Question: I have created a few headings that should stay collapsed until a specific text is selected from a comboxbox dropdown list.
So far I can only find options to expand all for collapse all.
here's what I have... and I'm sure I'm way off base
'''
Private Sub ComboBox1_DropButtonClick()
ComboBox1.List = Array("Tetra Pak T50", "Tetra Pak T100", "Tetra Pak T125")
If ComboBox1.Value = "Tetra Pak T50" Then
ActiveDocument.ActiveWindow.View.ExpandAllHeadings
Else
ActiveDocument.ActiveWindow.View.CollapseAllHeadings
End If
End Sub
'''

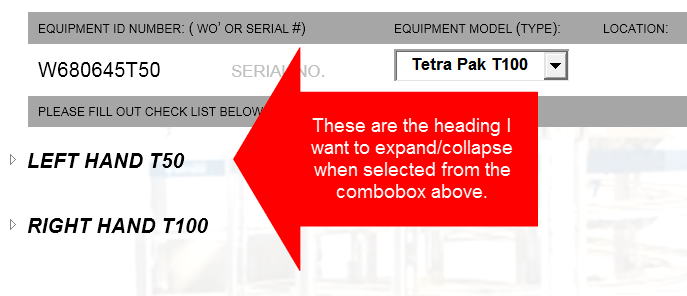
Answer: The Paragraph.CollapsedState property is used to collapse/expand an individual paragraph. (Note that this is Word 2013 or later - not available in earlier versions.)
Set to False in order to expand a paragraph.
I don't know how you're planning to identify specific paragraphs, but assuming you use a bookmark:
'''
ActiveDocument.Bookmarks("TetraPak100").Range.Paragraphs(1).CollapsedState = False
'''
to expand the paragraph.